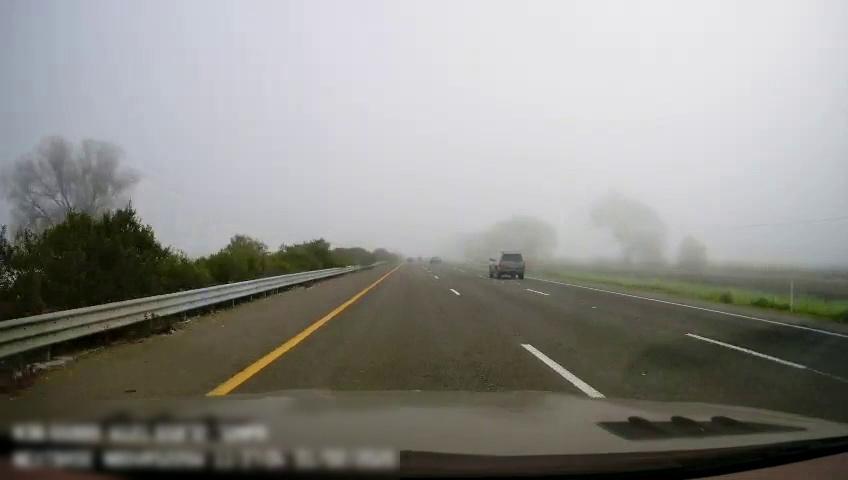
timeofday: Day
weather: Sunny
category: Drivable Space
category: Vehicles | SUV
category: Lanes | Current Lane
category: Lanes | Current Lane
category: Lanes | Alternate Lane
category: Lanes | Alternate Lane